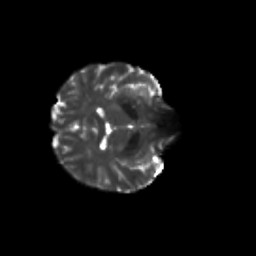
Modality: T2w
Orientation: axial
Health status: healthy
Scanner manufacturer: philips
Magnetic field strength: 3 T
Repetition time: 9.75 s
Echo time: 0.092 s